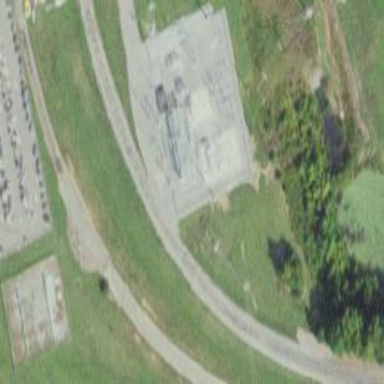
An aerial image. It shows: Power substation.